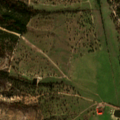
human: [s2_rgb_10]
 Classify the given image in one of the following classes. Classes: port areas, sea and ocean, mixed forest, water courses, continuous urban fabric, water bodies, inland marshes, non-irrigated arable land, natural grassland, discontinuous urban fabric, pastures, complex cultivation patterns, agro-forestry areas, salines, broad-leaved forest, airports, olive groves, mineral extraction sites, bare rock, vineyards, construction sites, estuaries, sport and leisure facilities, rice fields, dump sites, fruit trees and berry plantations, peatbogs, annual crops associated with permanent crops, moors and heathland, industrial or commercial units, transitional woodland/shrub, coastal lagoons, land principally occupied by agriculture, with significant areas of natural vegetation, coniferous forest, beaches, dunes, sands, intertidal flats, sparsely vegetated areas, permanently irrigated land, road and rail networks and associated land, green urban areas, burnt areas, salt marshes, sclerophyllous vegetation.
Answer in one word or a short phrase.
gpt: non-irrigated arable land, permanently irrigated land, agro-forestry areas, transitional woodland/shrub